RGB frame:
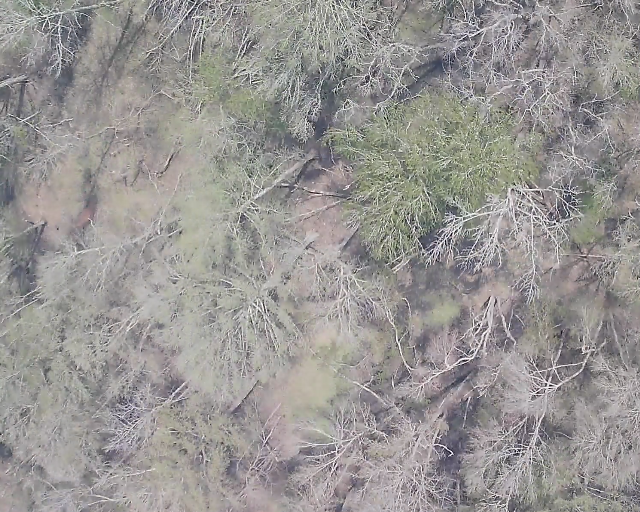
Thermal frame:
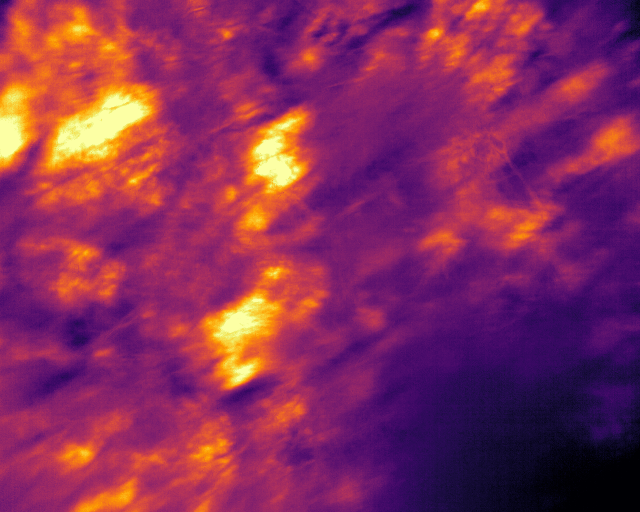
Captured: 2026-02-26 03:43:54
Pixels at or above 80 °C: 0 (fraction of frame: 0)